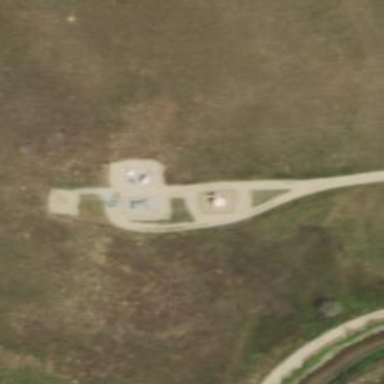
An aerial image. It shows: Storage tank with man-made structure.